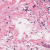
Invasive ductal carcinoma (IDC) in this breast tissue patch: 0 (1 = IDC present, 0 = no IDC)